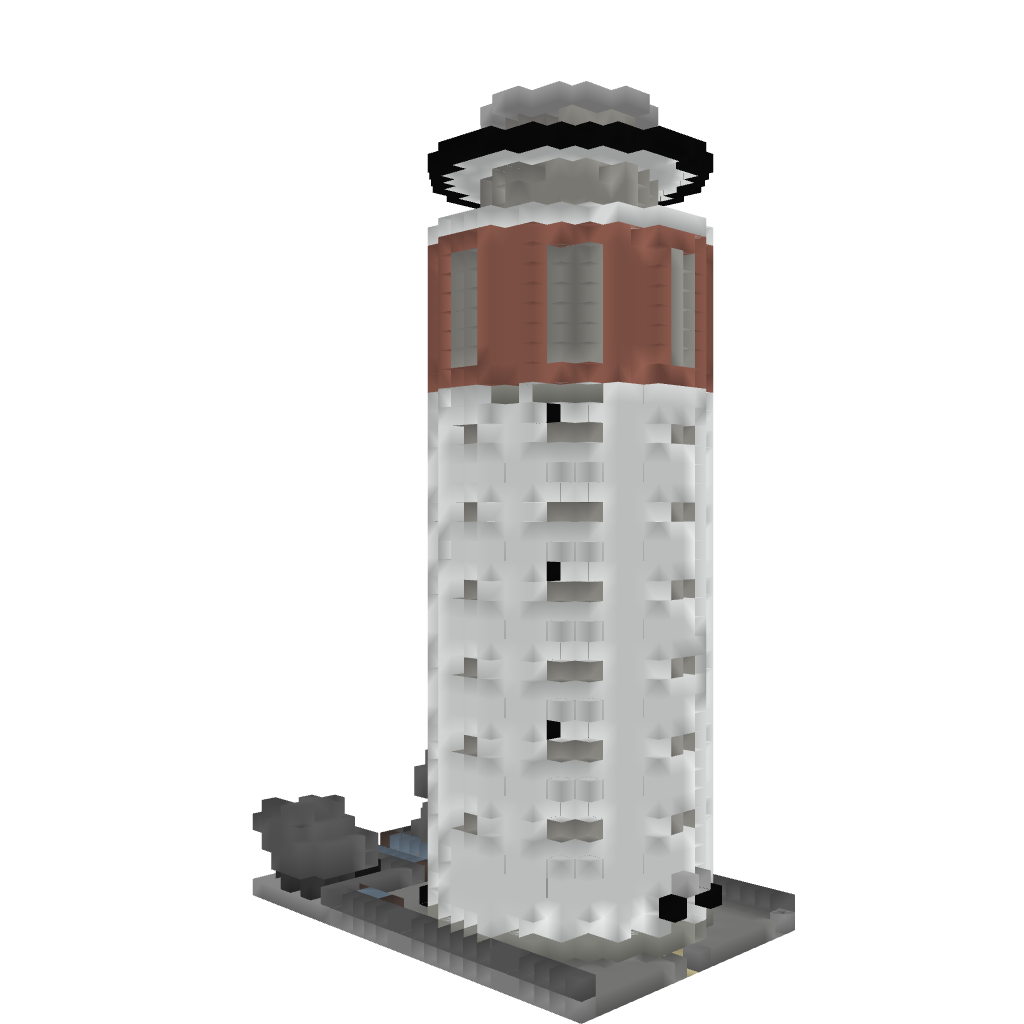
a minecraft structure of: Wasserturm Groß-Gerau